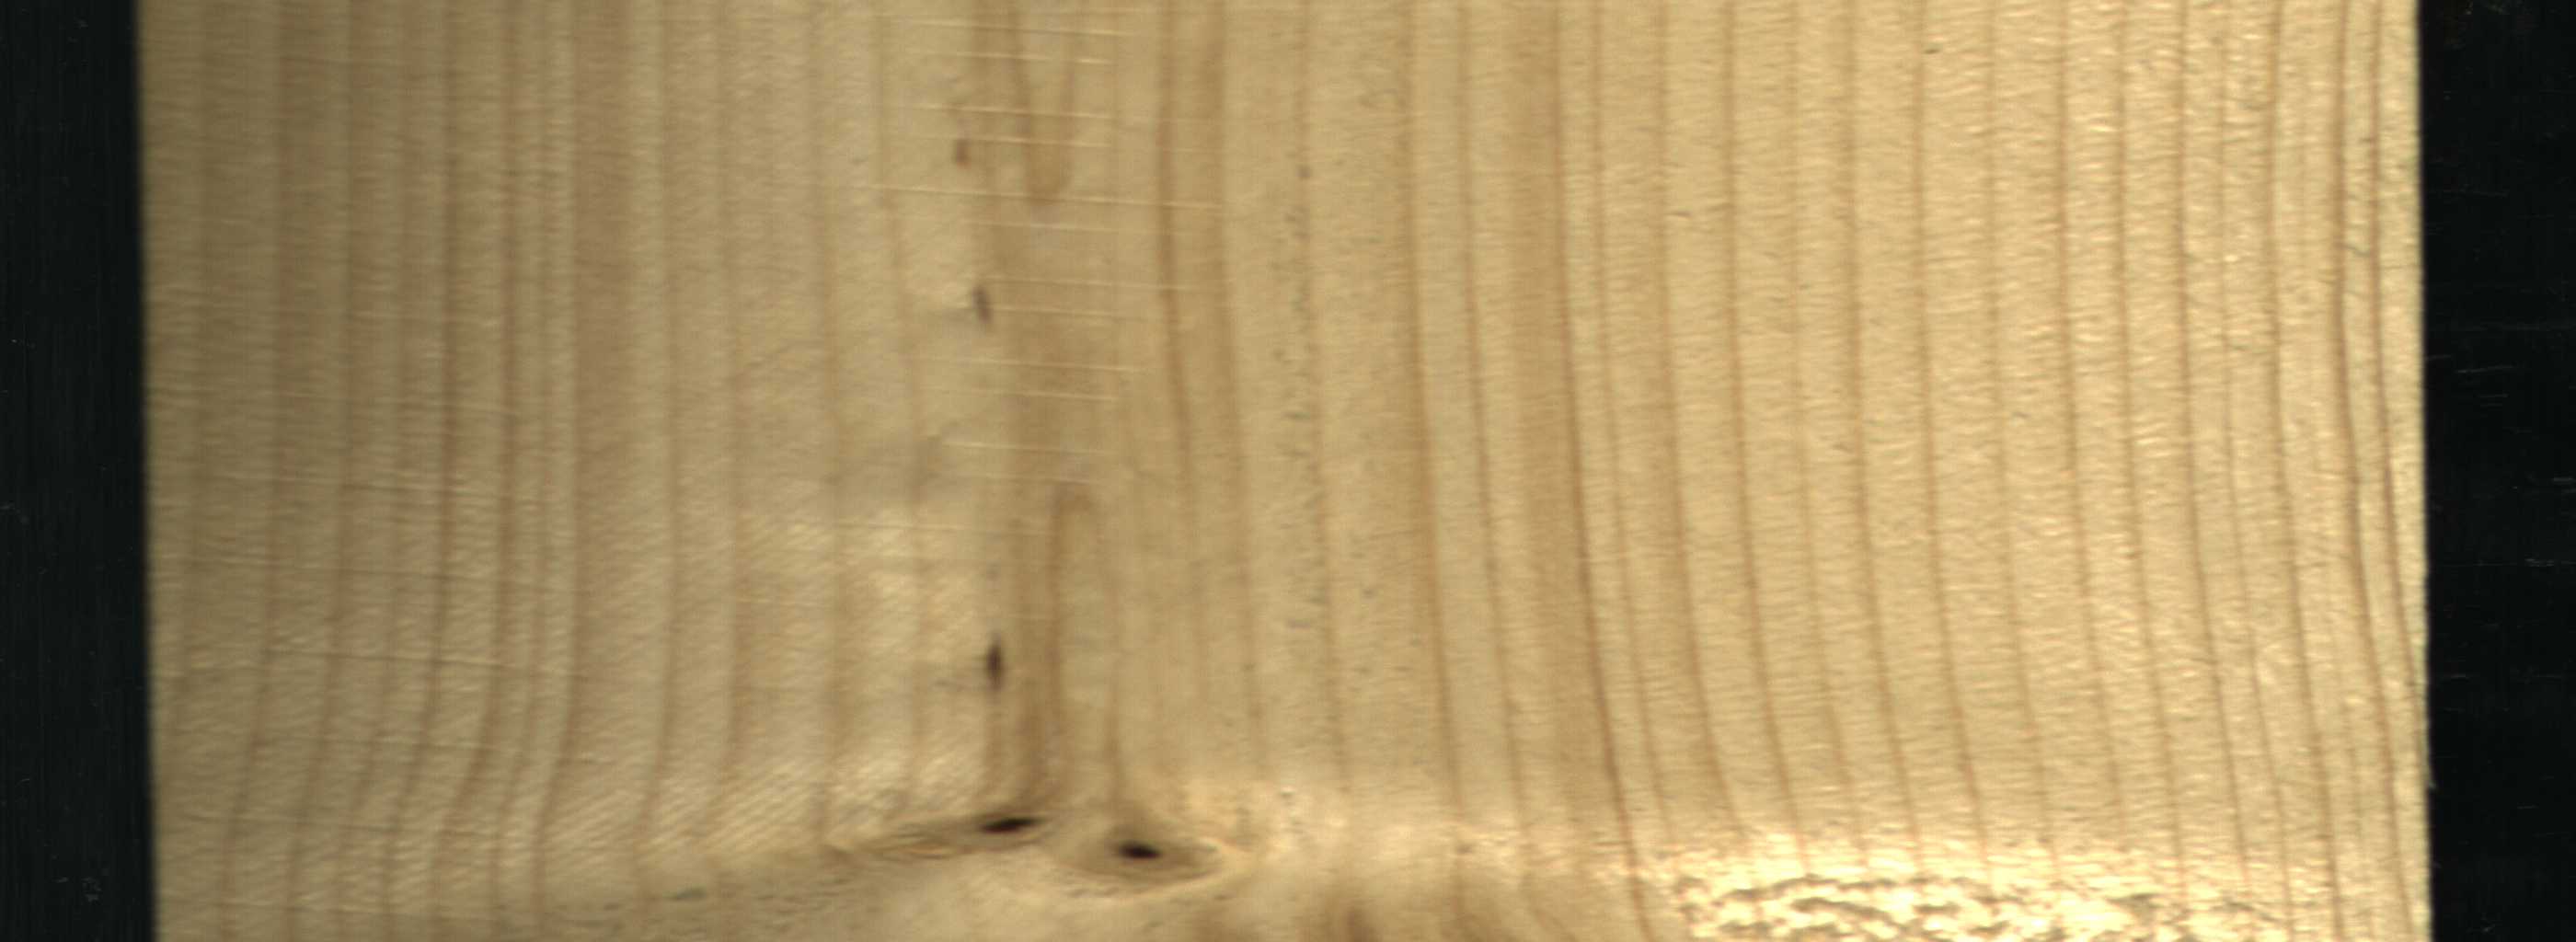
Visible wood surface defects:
Dead_Knot
Live_Knot